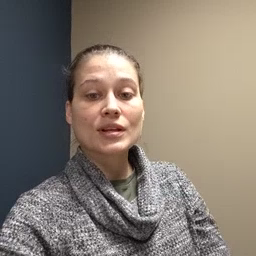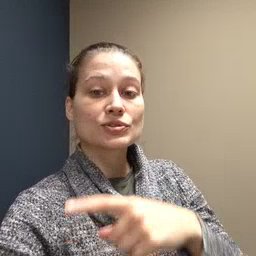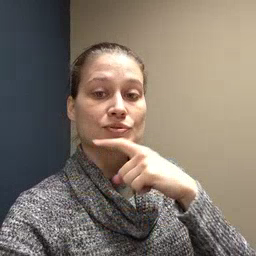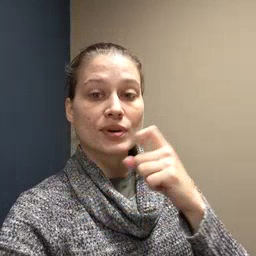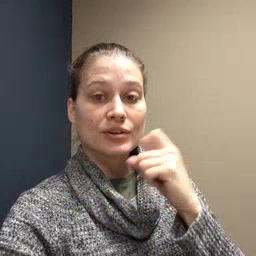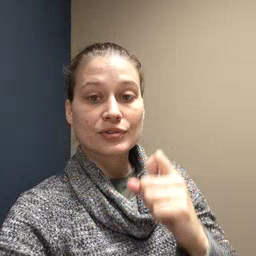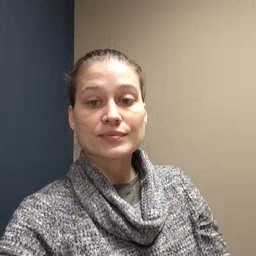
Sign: dryer